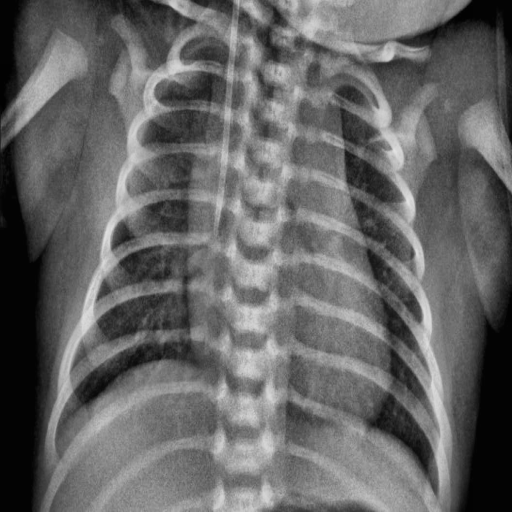
Finding: PNEUMONIA